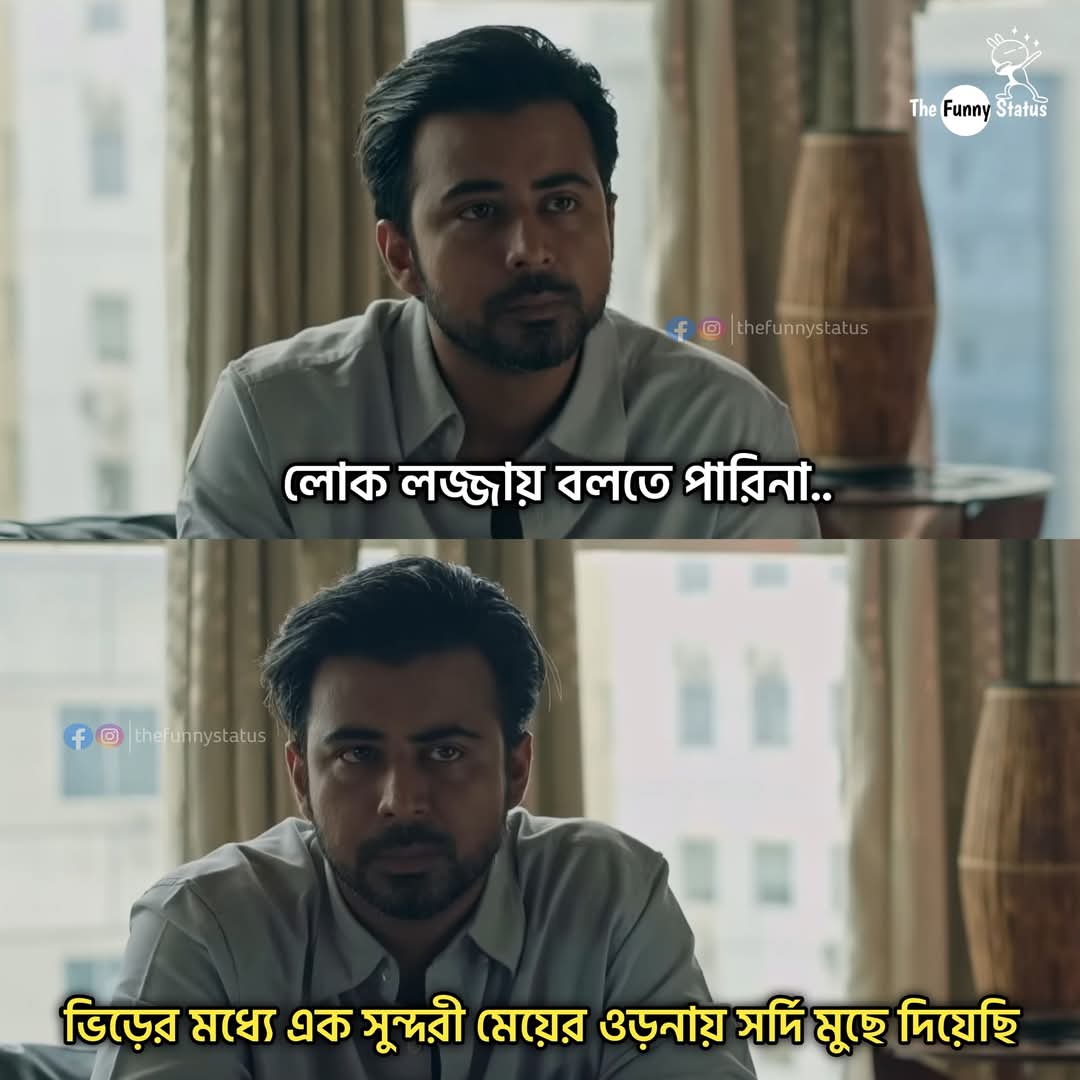
Text: লোক লজ্জায় বলতে পারিনা..
ভিড়ের মধ্যে এক সুন্দরী মেয়ের ওড়নায় সর্দি মুছে দিয়েছি
Label: Non Hate